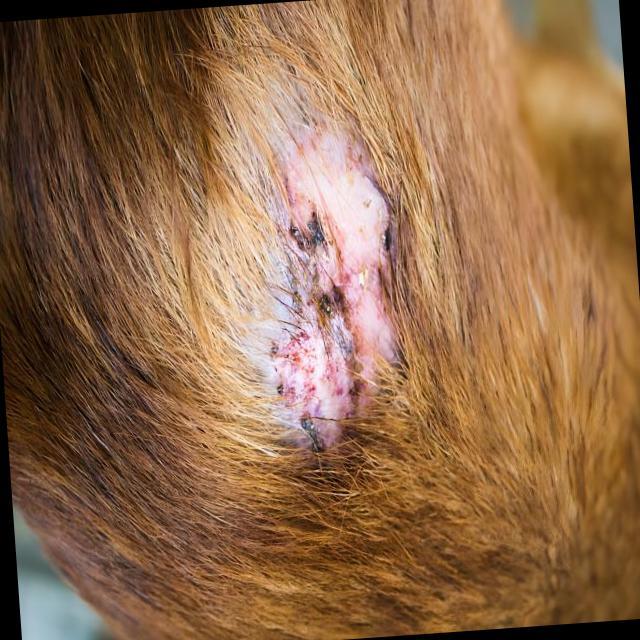
Canine dermatitis — inflammation of the skin presenting with erythema, pruritus, papules, and excoriation. May be allergic, contact, or atopic in origin.